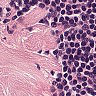
Metastatic tissue present: no